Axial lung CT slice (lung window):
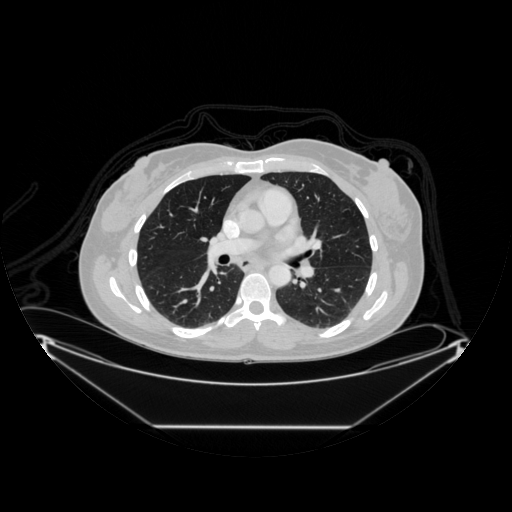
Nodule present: no